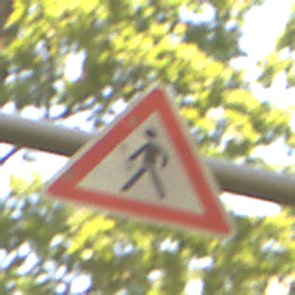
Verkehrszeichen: FussgaengerRechts
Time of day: Midday
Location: Outdoor (Nature)
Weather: PartlyCloudy
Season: NotSpecified
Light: Natural